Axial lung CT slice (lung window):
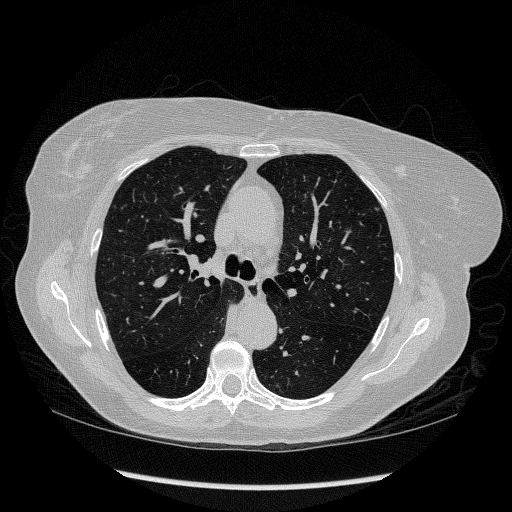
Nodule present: no